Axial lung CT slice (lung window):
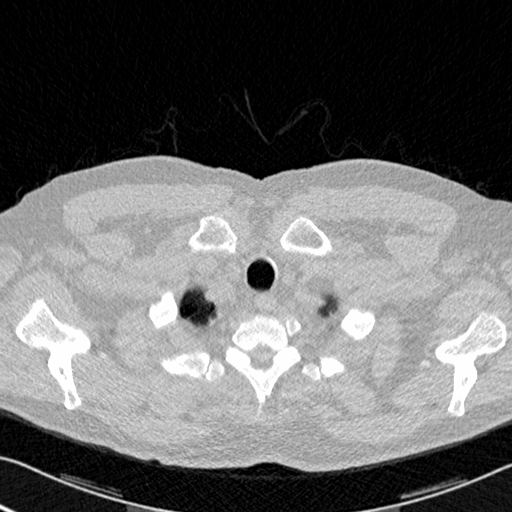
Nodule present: no